Aerial crown-view tile of a tropical tree (Barro Colorado Island, Panama), acquired 20250915:
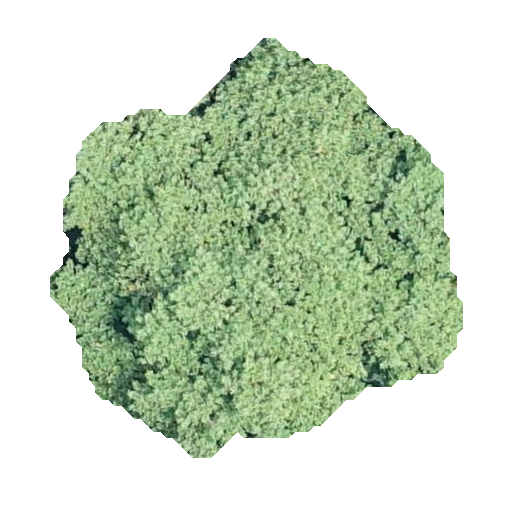
Species: Hieronyma alchorneoides
GBIF accepted scientific name: Hieronyma alchorneoides
Crown area: 170.285 m²